Question: I have a results from web service is:
'''
[
{
"spId":"SmTest_W1_Rf",
"type":"sp",
"latitude":32.816711,
"longitude":-117.25,
"spVolume":403.58157286047935,
"isInFlow":false,
"address":null,
"events":[
{
"eventName":"Leak",
"startDate":20140215,
"endDate":20140221,
"noOfDays":7,
"eventVolume":86.62499237060547
},
{
"eventName":"Leak",
"startDate":20140223,
"endDate":20140301,
"noOfDays":7,
"eventVolume":44.916664123535156
},
{
"eventName":"ReverseFlow",
"startDate":20140204,
"endDate":20140204,
"noOfDays":1,
"eventVolume":-1.6041665077209473
},
{
"eventName":"UsageInactive",
"startDate":20140204,
"endDate":20140205,
"noOfDays":2,
"eventVolume":3.609374761581421
},
{
"eventName":"UsageInactive",
"startDate":20140208,
"endDate":20140306,
"noOfDays":27,
"eventVolume":533.6527709960938
}
]
},
{
"spId":"SmTest_NPW1_Rf",
"type":"sp",
"latitude":32.816711,
"longitude":-117.25,
"spVolume":<PHONE>828,
"isInFlow":false,
"address":null,
"events":[
{
"eventName":"Leak",
"startDate":20121231,
"endDate":20141027,
"noOfDays":666,
"eventVolume":2<PHONE>
},
{
"eventName":"UsageInactive",
"startDate":20121231,
"endDate":20141027,
"noOfDays":666,
"eventVolume":213340.78125
}
]
}
]
'''
And Expected result is like this : (Not same but format will be same)
'''
[
{
"servicePoint":"67410074",
"isInFlow":0,
"eventType":"Reverse Flow",
"startDay":"201111010100",
"endDay":"201501050100",
"volume":10,
"noOfdays":5
},
{
"servicePoint":"67410074",
"isInFlow":0,
"eventType":"Metered Leaks",
"startDay":"201211010100",
"endDay":"201401050100",
"volume":9,
"noOfdays":3
},
{
"servicePoint":"67410074",
"isInFlow":0,
"eventType":"Tamper",
"startDay":"201311010100",
"endDay":"201401050100",
"volume":12,
"noOfdays":8
}
]
'''
My code :
'''
var popUpDetailsData = [];
var eventGridDetailsData = [];
for (var i = 0; i < gridData.length; i++) {
if (gridData[i].events.length !== 0) {
eventGridDetailsData.servicePoint = gridData[i].spId;
eventGridDetailsData.isInFlow = gridData[i].isInFlow;
for (var j = 0; j < gridData[i].events.length; j++) {
eventGridDetailsData.eventType = gridData[i].events[j].eventName;
eventGridDetailsData.startDay = gridData[i].events[j].startDate;
eventGridDetailsData.endDay = gridData[i].events[j].endDate;
eventGridDetailsData.volume = gridData[i].events[j].eventVolume;
eventGridDetailsData.noOfdays = gridData[i].events[j].noOfDays;
popUpDetailsData.push(eventGridDetailsData);
}
}
}
var popUpDetailsData = popUpDetailsData;
'''

I am getting repeating array values.. I mean same array values.
Please help me.. where I am doing wrong..
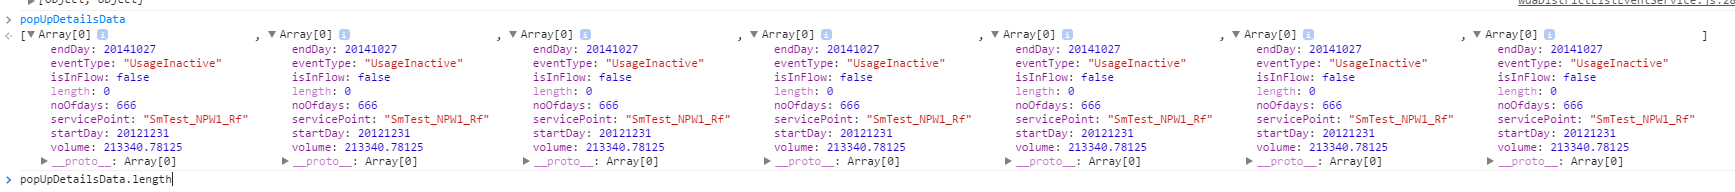
Answer: The problem is the position of the initialization of your variables.
<URL> and came to this piece of code:
'''
var popUpDetailsData = [];
for (var i = 0; i < gridData.length; i++) {
if (gridData[i].events.length !== 0) {
for (var j = 0; j < gridData[i].events.length; j++) {
var eventGridDetailsData = [];
eventGridDetailsData.servicePoint = gridData[i].spId;
eventGridDetailsData.isInFlow = gridData[i].isInFlow;
eventGridDetailsData.eventType = gridData[i].events[j].eventName;
eventGridDetailsData.startDay = gridData[i].events[j].startDate;
eventGridDetailsData.endDay = gridData[i].events[j].endDate;
eventGridDetailsData.volume = gridData[i].events[j].eventVolume;
eventGridDetailsData.noOfdays = gridData[i].events[j].noOfDays;
popUpDetailsData.push(eventGridDetailsData);
}
}
}
'''
As you can see, I've placed the 'var eventGridDetailsData' inside the second for loop. This is because we want an CLEAR array object every time ( no leftovers of the previous time ).
Same for the 'servicePoint and isInFlow', but that is because the variable is placed later on, so these lines also had to be placed later on...